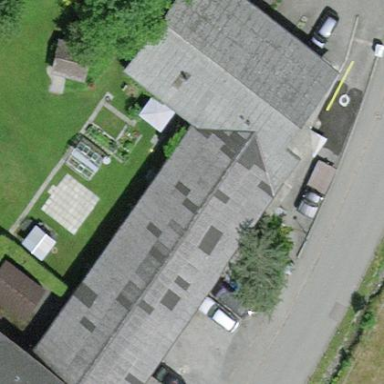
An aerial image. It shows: Commercial building.